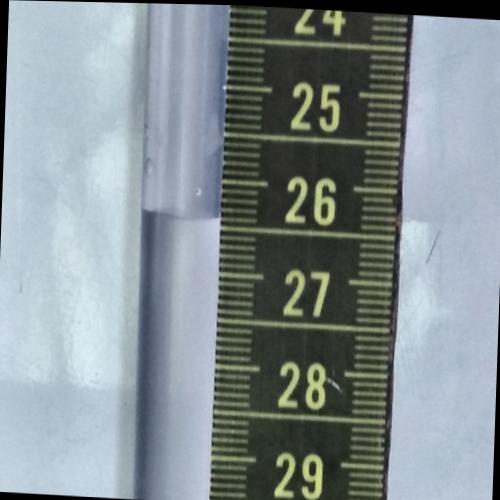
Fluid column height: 26.4 cm